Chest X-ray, AP view. Patient: 51 years old, sex F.
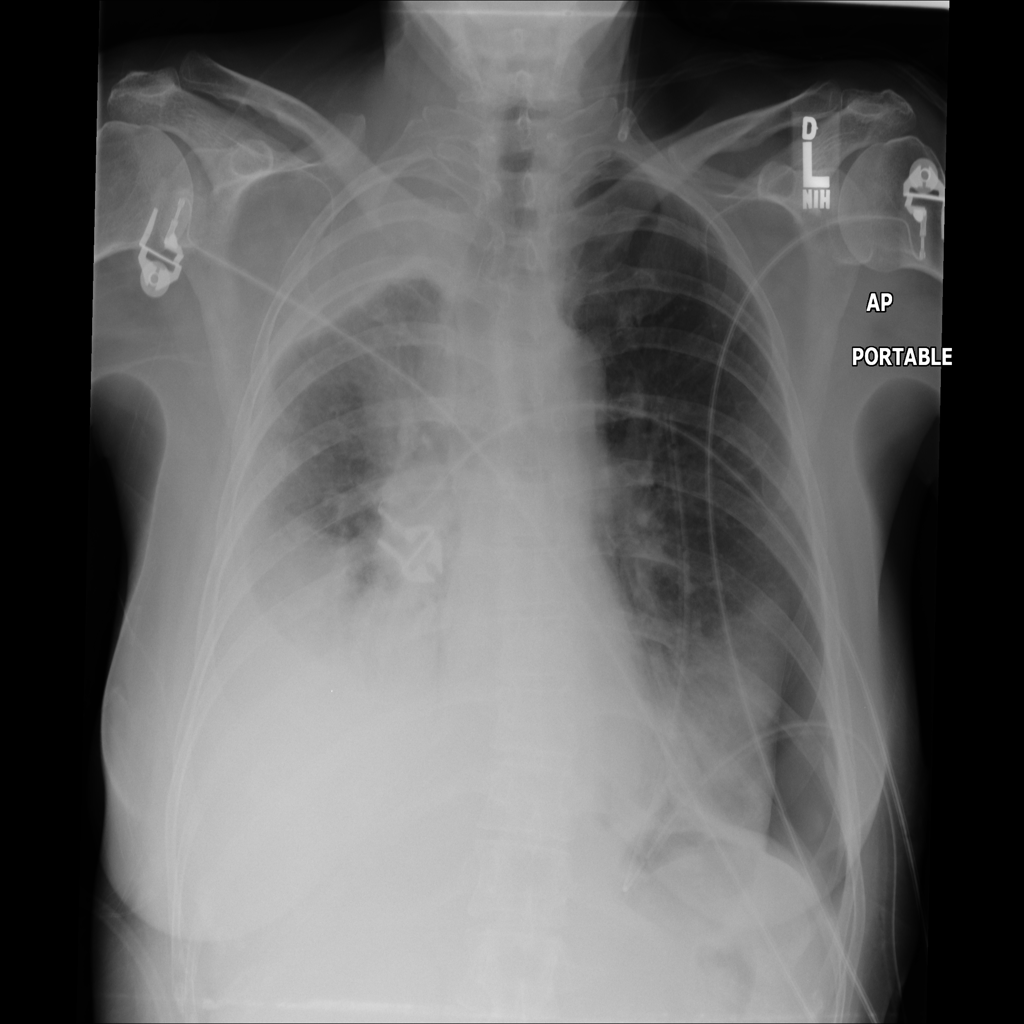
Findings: No Finding